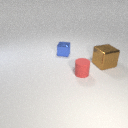
large brown metal cube to the right of small red rubber cylinder